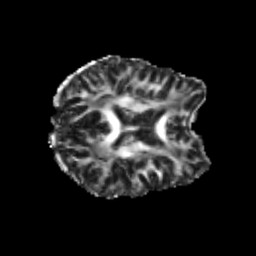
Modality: FA
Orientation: axial
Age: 25
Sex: female
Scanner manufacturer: siemens
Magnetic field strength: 3 T
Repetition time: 3.5 s
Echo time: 0.104 s